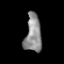
Tissue: prostate
Cell type: T cells
Senescence score: 0.7295
Nuclear area (px): 604
Mean DAPI intensity: 141.354